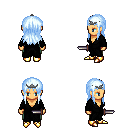
a pixel art fantasy rpg character, female body template, human, tanned skin, gray robe, teal pants, white cyan unkempt hairstyle, iron tiara, gold boots, dagger, four views (front, back, left, right), 2x2 character sprite sheet, small pixel art, hard edges, no anti-aliasing